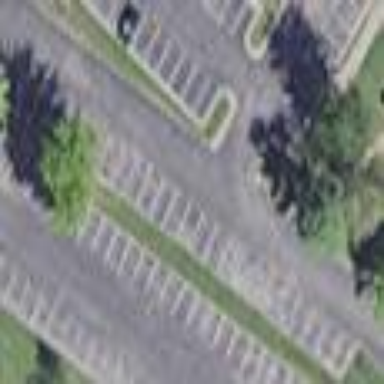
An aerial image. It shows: Parking area.